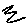
Label: zigzag